Interaction volume radius: 5 \u00c5
Interaction volume height: 20 \u00c5
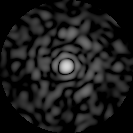
Disorder parameter: 0.7891